Interaction volume radius: 5 \u00c5
Interaction volume height: 15 \u00c5
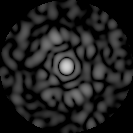
Disorder parameter: 0.8372